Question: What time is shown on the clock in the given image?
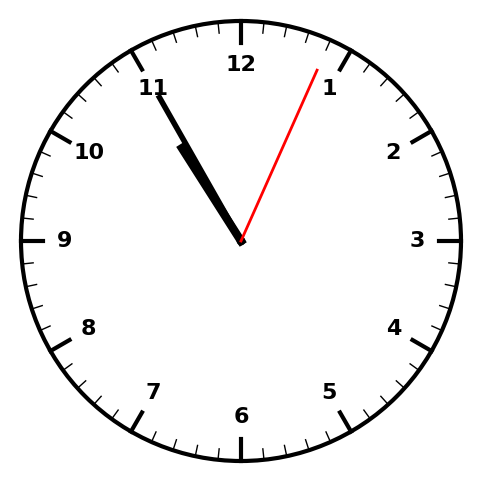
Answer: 10:55:04